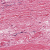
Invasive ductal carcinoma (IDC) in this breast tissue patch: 0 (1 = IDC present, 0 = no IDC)